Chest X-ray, AP view. Patient: 10 years old, sex F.
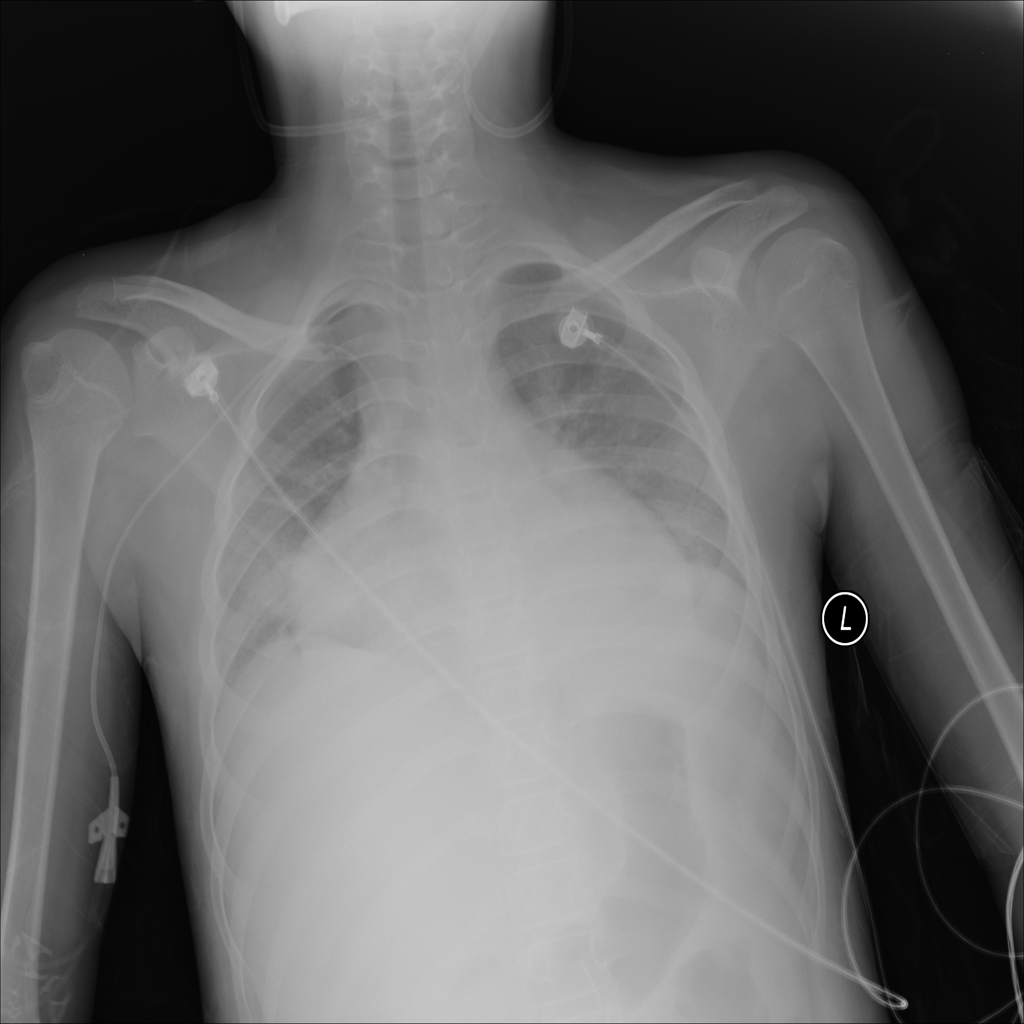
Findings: Atelectasis, Cardiomegaly, Infiltration